Question: I have a problem with Chrome running on my PC.
Websites are running fine on Chrome, but whenever I open developer tools (F12), Chrome blocks that site's javascript. Keep the developer tools opened, and refresh the page (F5), Chrome loads the site with without any scripts.
This happens to all websites.
- Incognito mode doesn't encounter the issue.- I checked settings in Chrome and it allows JS.- I tried to disable extensions, doesn't work.- I re-installed Chrome, doesn't work.- I tried to run using a different Chrome user account. .
But I am a developer so I don't want to use incognito mode all the time or use different account.
Please help,
Hoang
Edit:
* Add screenshot

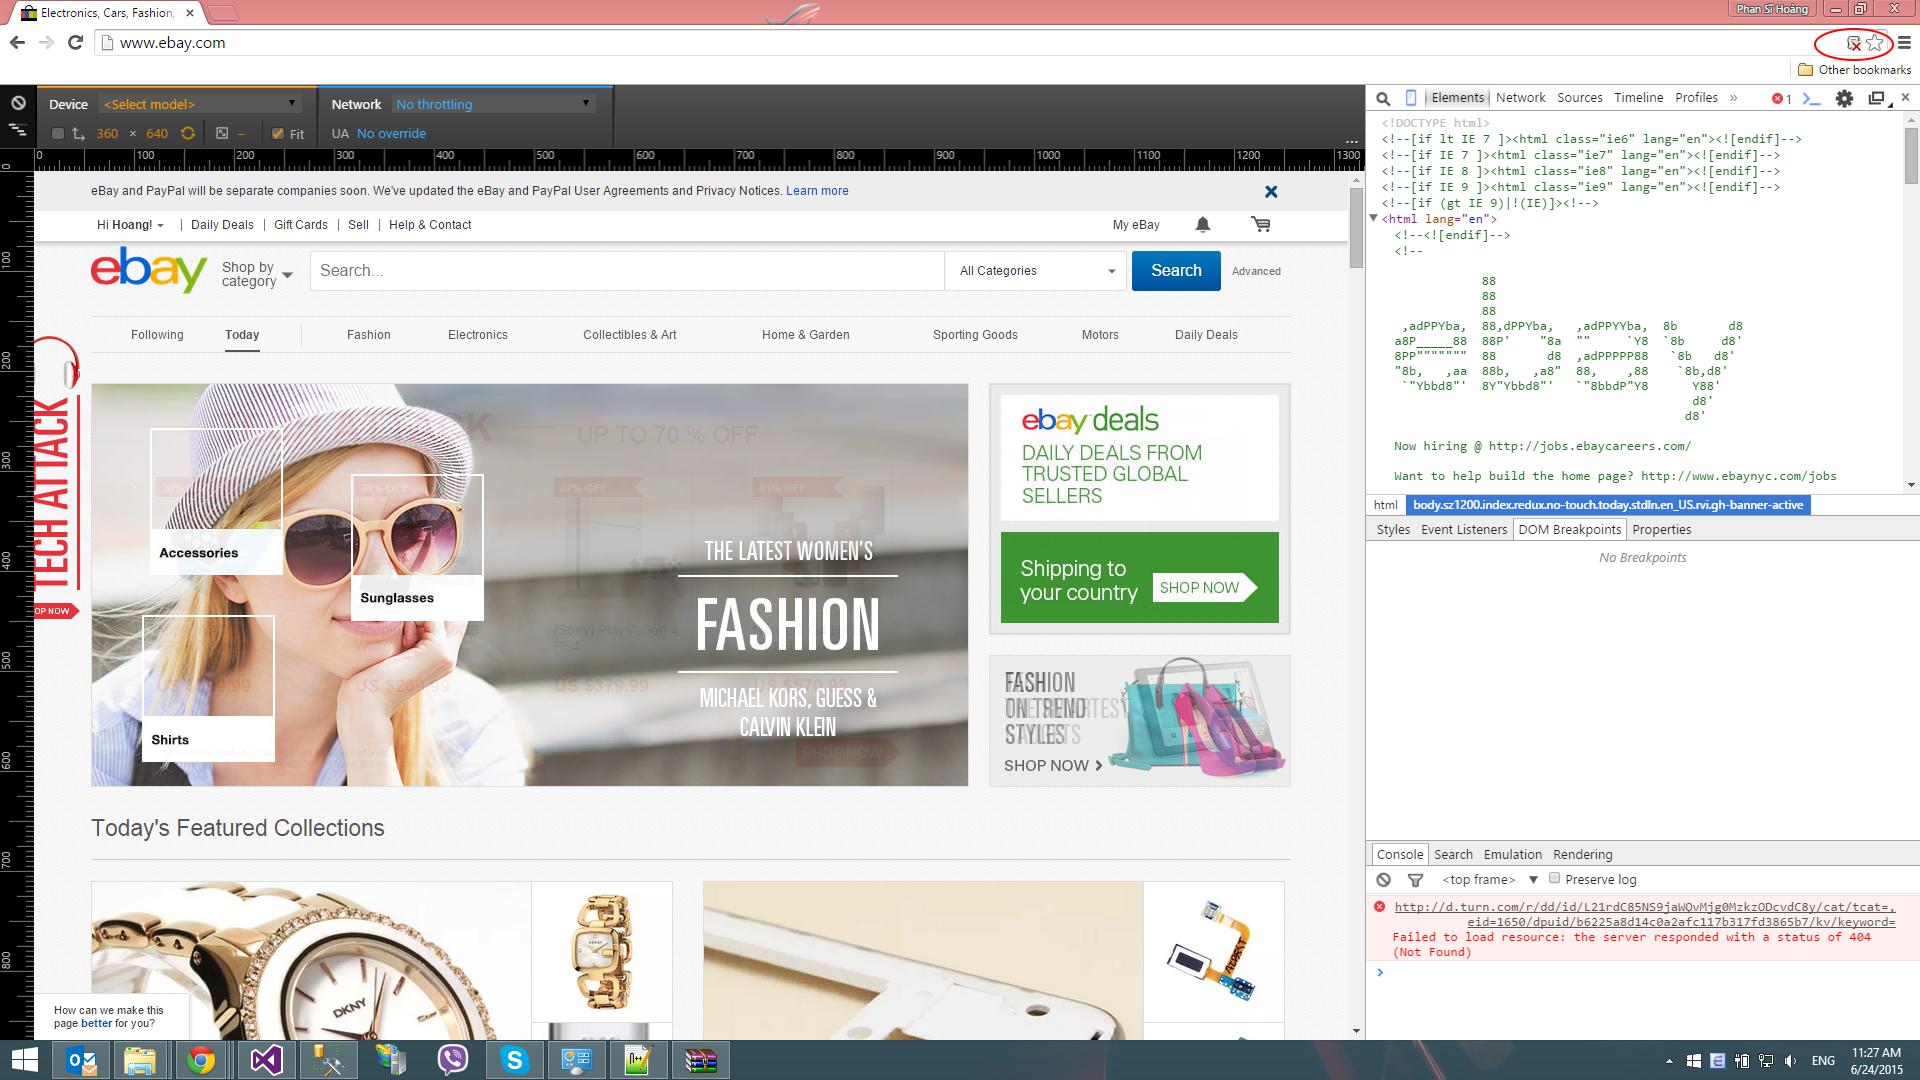
Answer: Select 'settings' from "Inspect element window" and the "" check box